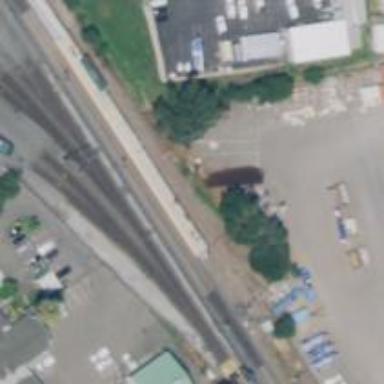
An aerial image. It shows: Railway with interlaced rails.